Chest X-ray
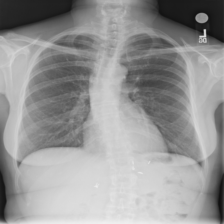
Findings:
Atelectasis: negative
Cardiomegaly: negative
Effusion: negative
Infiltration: negative
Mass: negative
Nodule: negative
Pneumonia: negative
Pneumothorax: negative
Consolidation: negative
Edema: negative
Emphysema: negative
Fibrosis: negative
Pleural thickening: negative
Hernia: negative